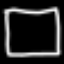
Label: square